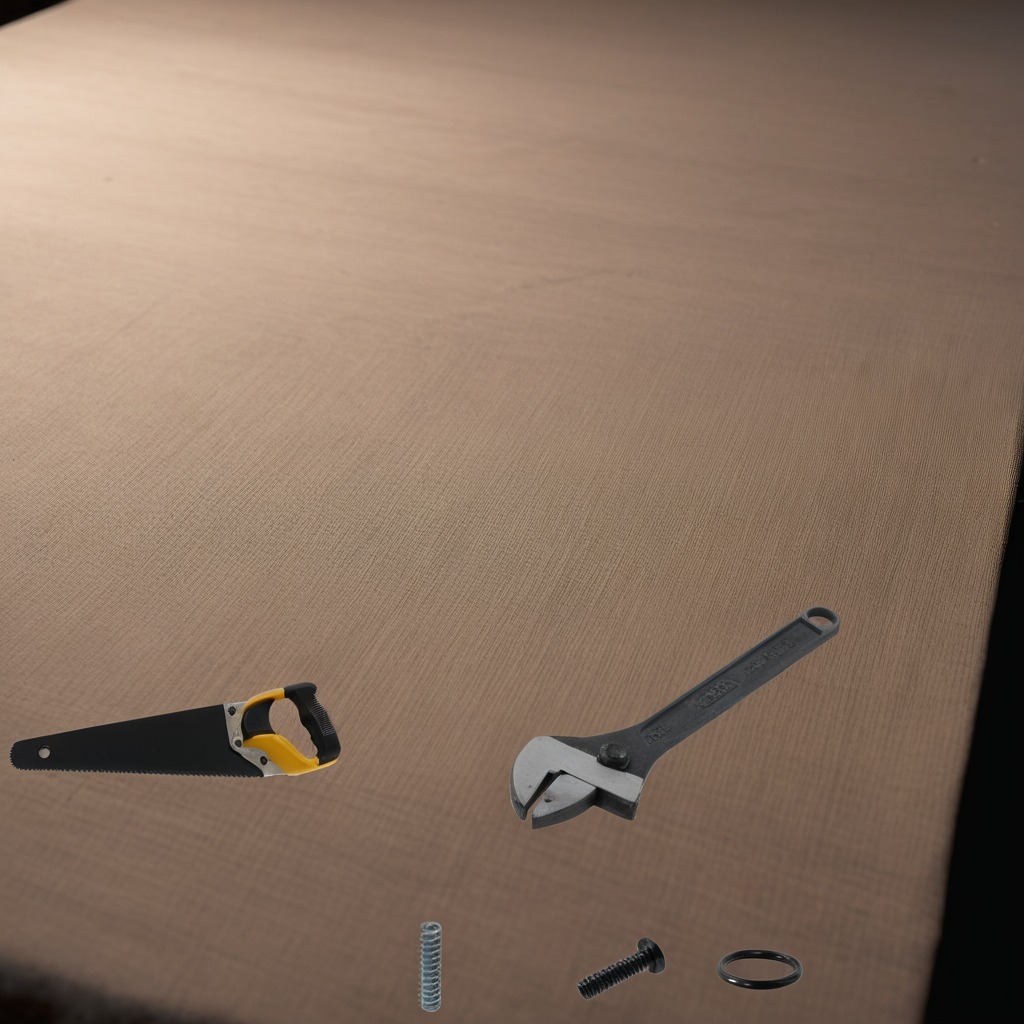
A rubber Oring, a metal machine screw, a coiled metal spring, a handheld metal saw, and a wrench are lying on the wooden table.